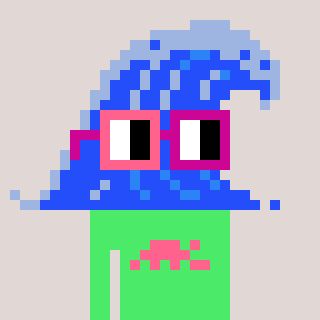
a pixel art character with square pink and red glasses, a wave-shaped head and a teal-colored body on a warm background